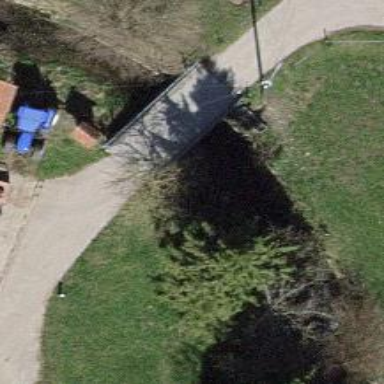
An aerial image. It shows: Residential road with bridge.